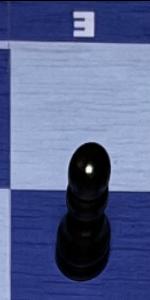
Label: Pawn_Black